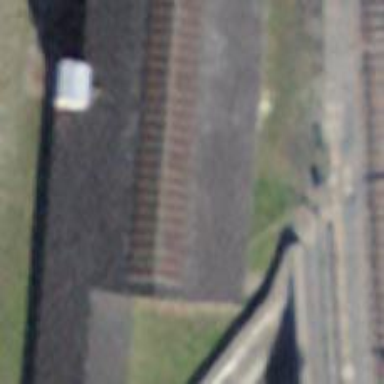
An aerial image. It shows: Railway buffer stop.